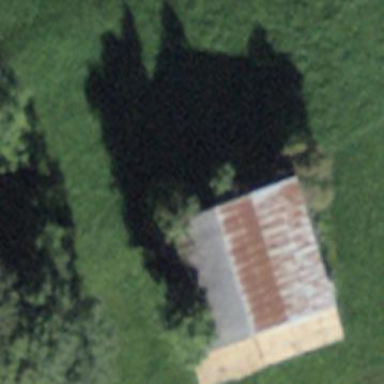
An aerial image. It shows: Rural barn.